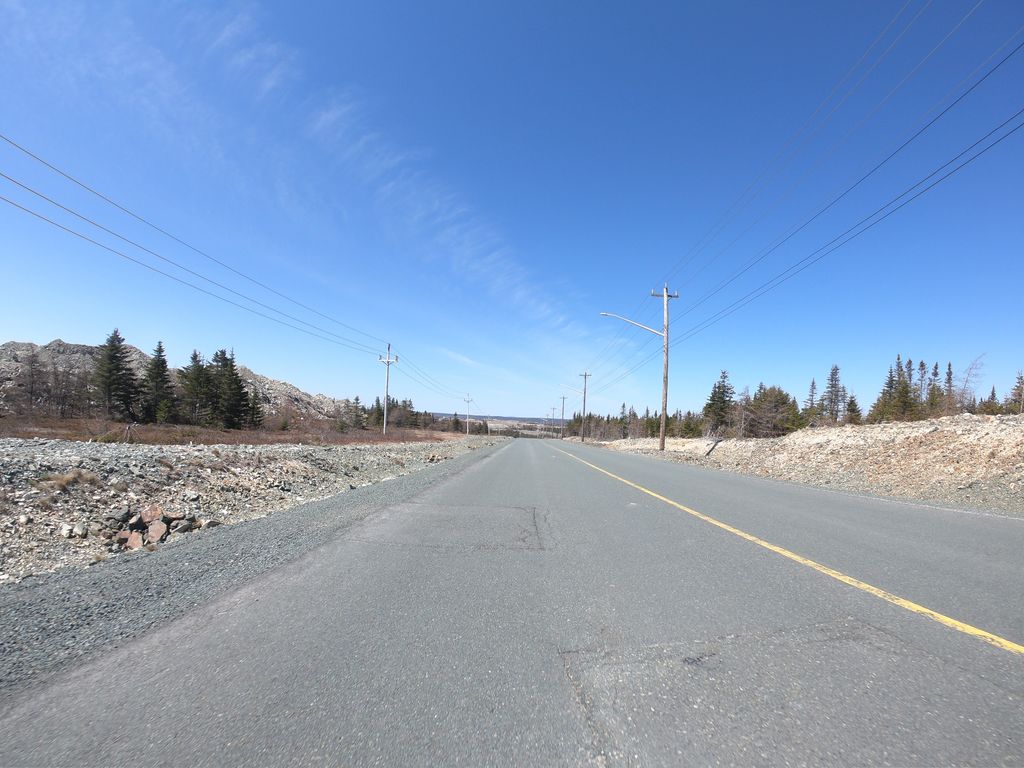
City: st_johns